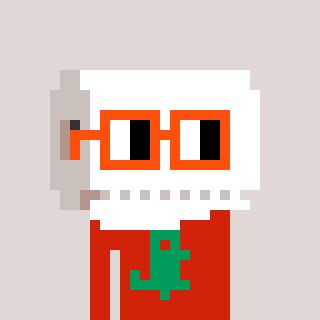
a pixel art character with square orange glasses, a toiletpaper-full-shaped head and a red-colored body on a warm background